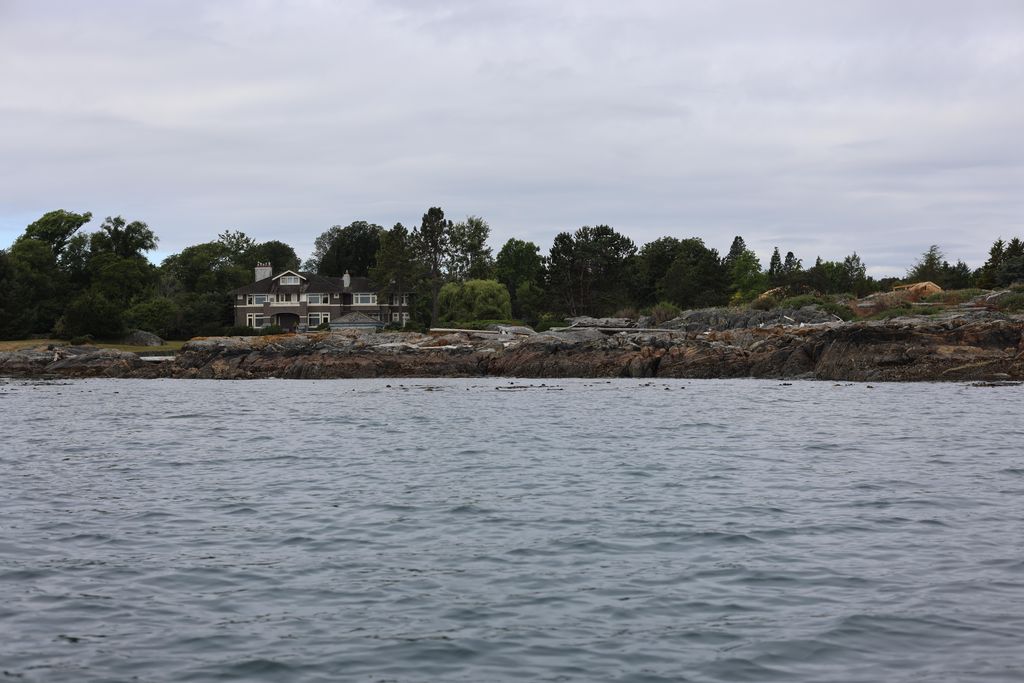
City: victoria